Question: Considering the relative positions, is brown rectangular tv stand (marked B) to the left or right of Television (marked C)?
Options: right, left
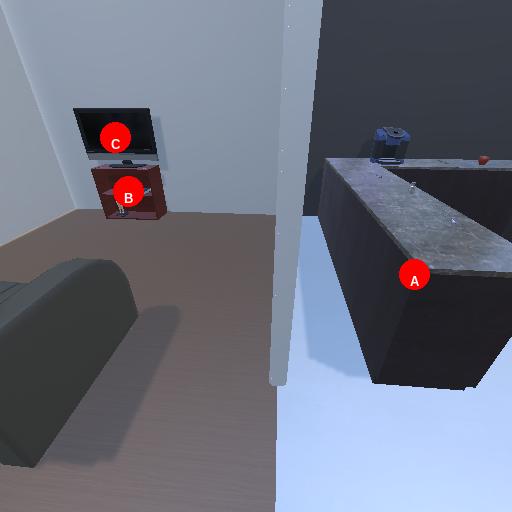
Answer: right